Question: what is the technique to get a masked password input as follows:

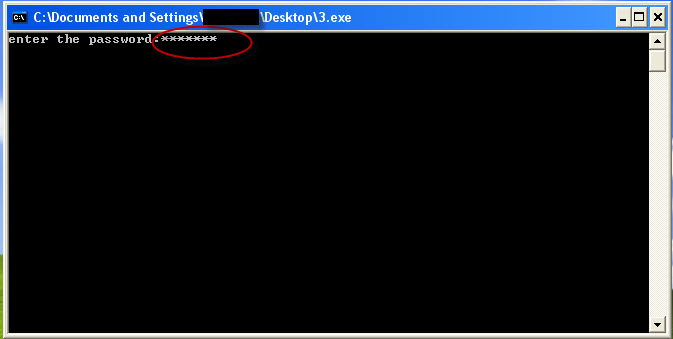
Answer: '''
#include <iostream>
#include<windows.h> // for system("pause")
#include<conio.h> //for getch()
using namespace std;
int main()
{
char x[10];
cout<<"enter a password
";
for(int i=0; i<10;i++){
x[i]=getch();
cout<<"*";
if(x[i]=='
') //check if enter key is pressed
break;
else if(x[i]==''){
if(i==0)
cout<<""<<" "<<"";
else if(i>=1){
x[i-1]='';//make the previous byte null if backspase is pressed
i=i-2;
cout<<""<<" "<<""<<" "<<"";
}
}
}
cout<<endl<<"the password is :"<<x<<endl;
system("pause");
}
'''